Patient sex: M
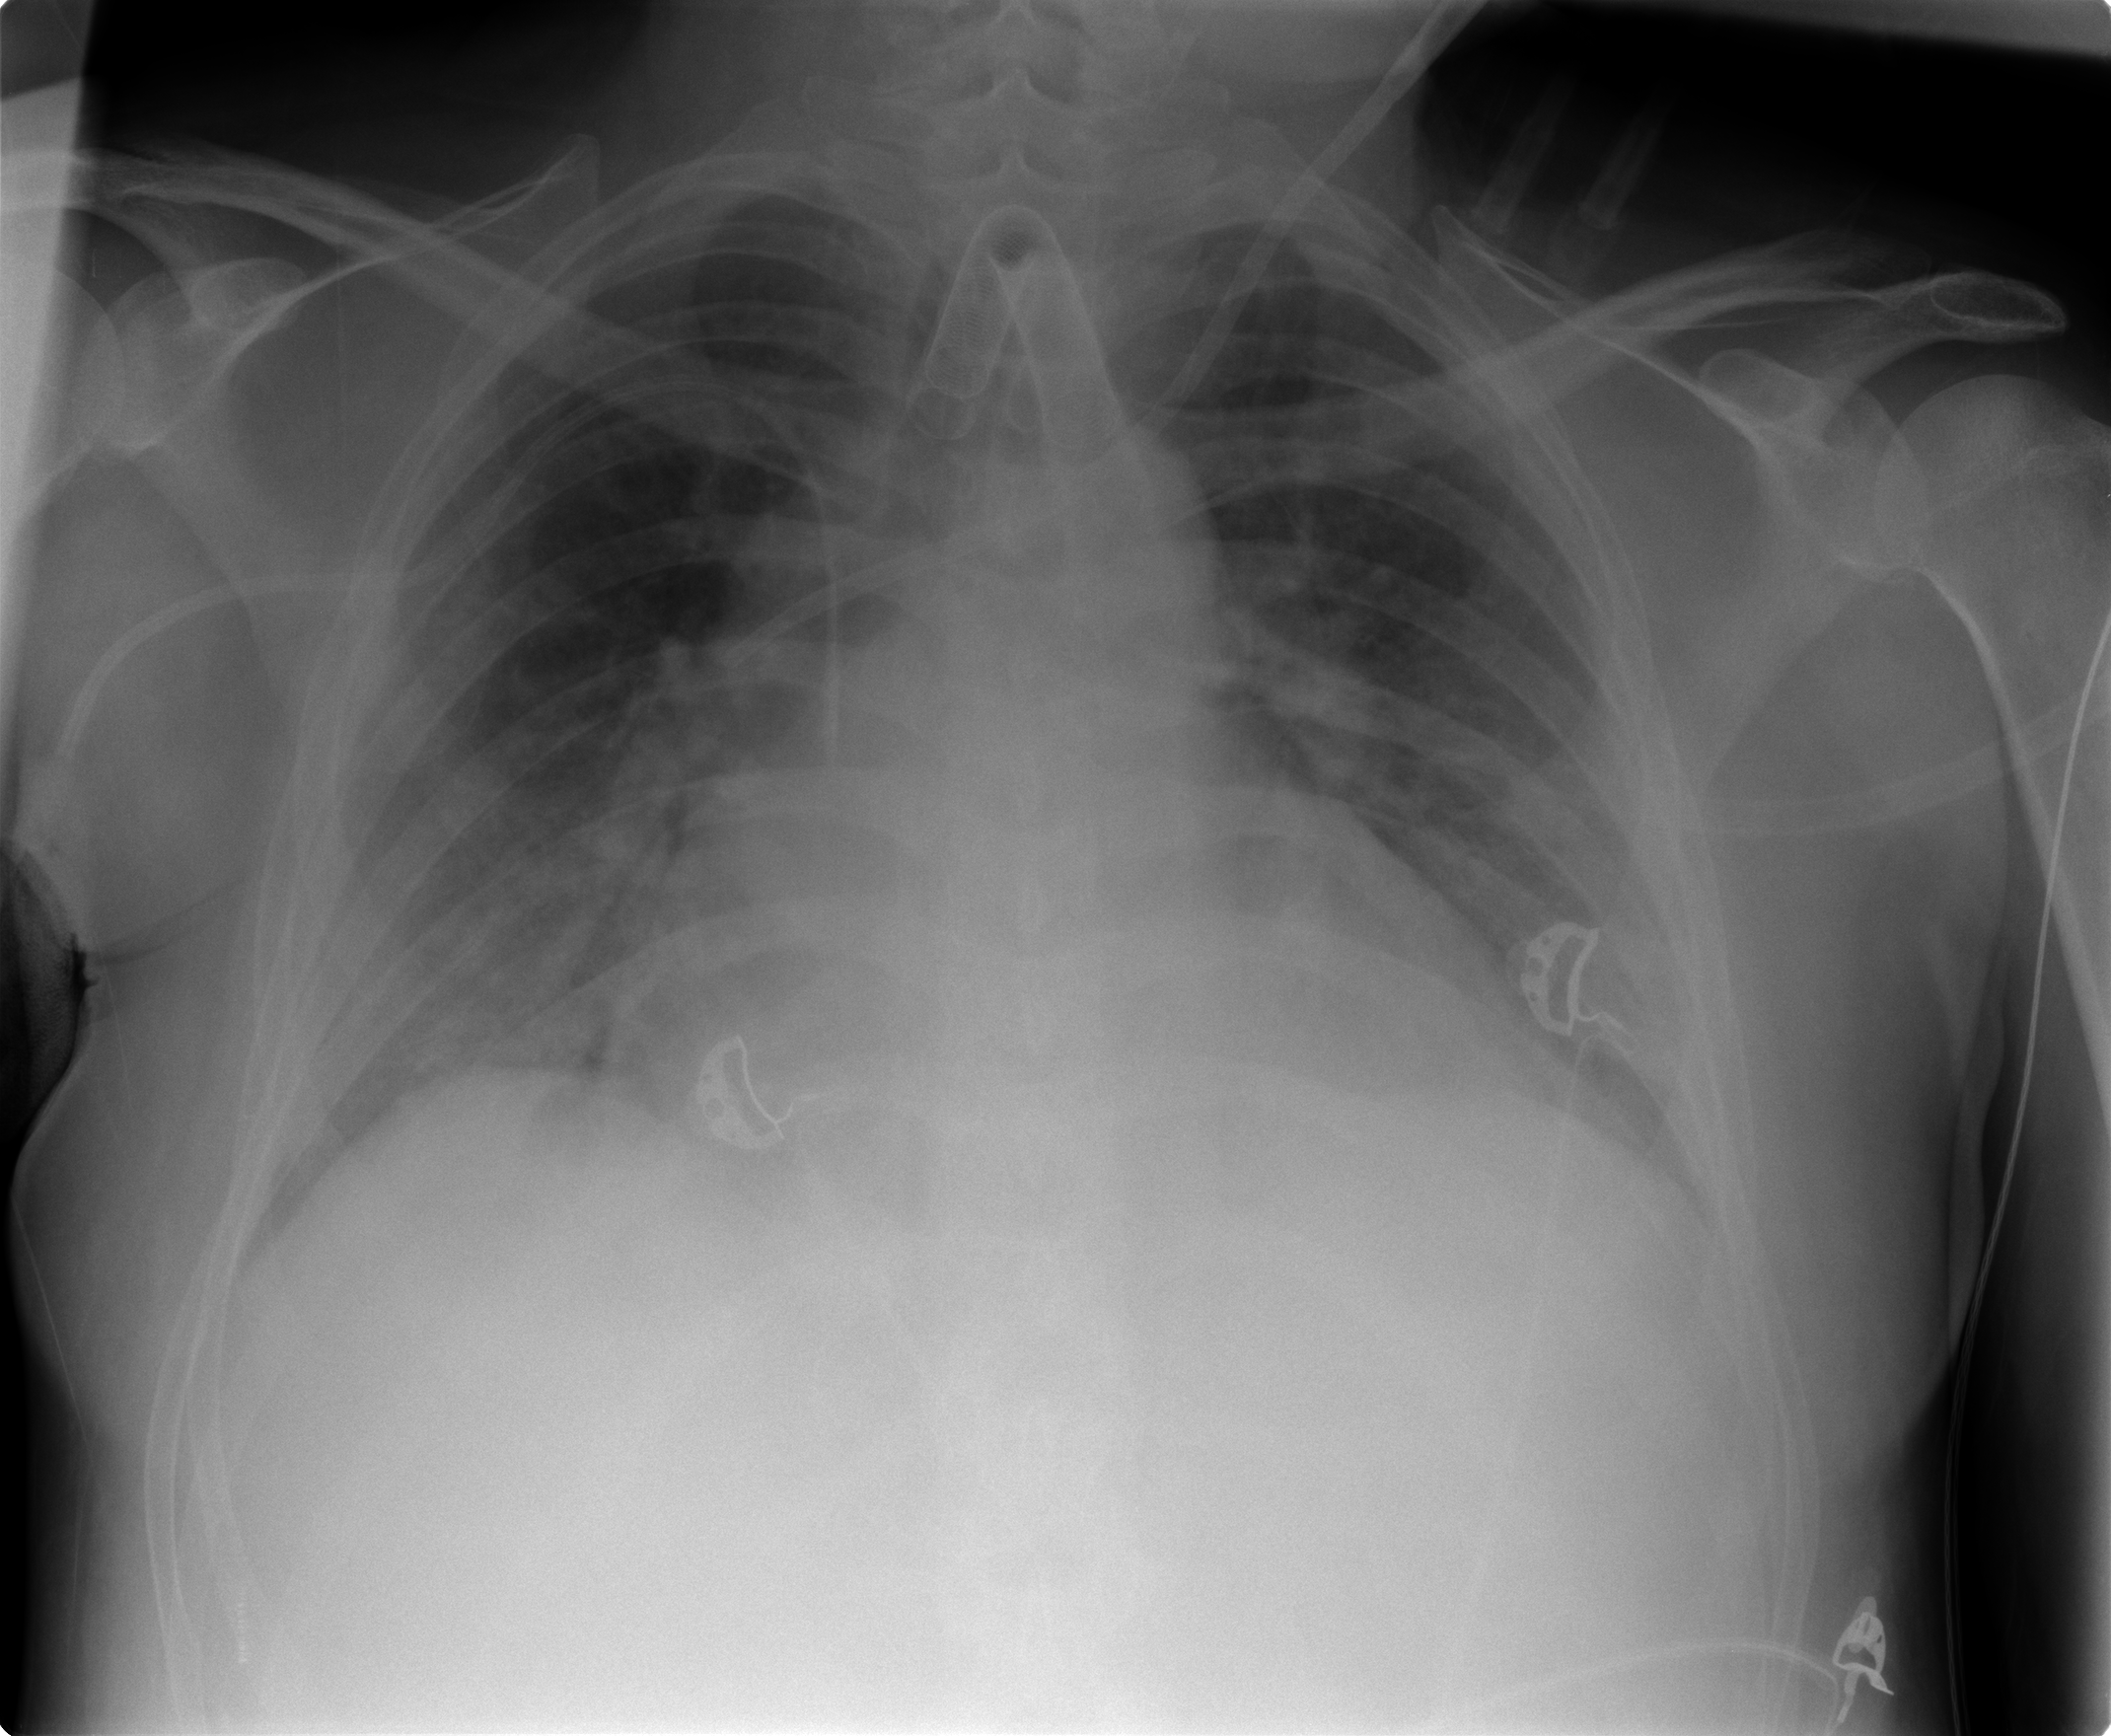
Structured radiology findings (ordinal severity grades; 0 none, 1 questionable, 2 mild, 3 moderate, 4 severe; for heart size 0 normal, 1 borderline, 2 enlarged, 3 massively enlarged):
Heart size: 3
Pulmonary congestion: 2
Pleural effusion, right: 1
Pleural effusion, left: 1
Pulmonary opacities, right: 3
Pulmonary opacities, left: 3
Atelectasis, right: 2
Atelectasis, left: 2